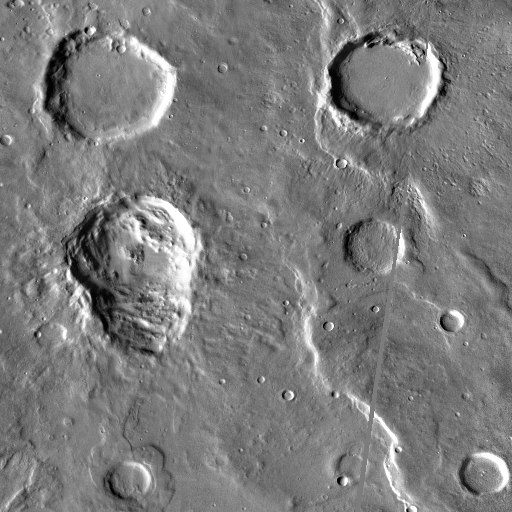
Crater classes present: Background, Other, Buried, Secondary